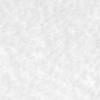
Label: no_change